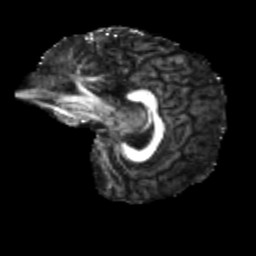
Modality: FA
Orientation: sagittal
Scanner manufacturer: siemens
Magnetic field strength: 3 T
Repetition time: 4 s
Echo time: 0.0594 s